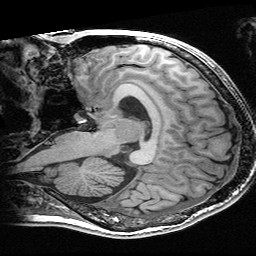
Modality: T1w
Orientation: sagittal
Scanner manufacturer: ge
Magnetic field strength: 3 T
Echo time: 0.00318 s